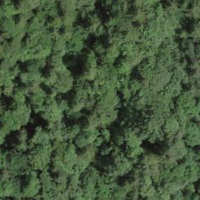
EUNIS habitat code: 44
Species observed at this site:
Asplenium scolopendrium